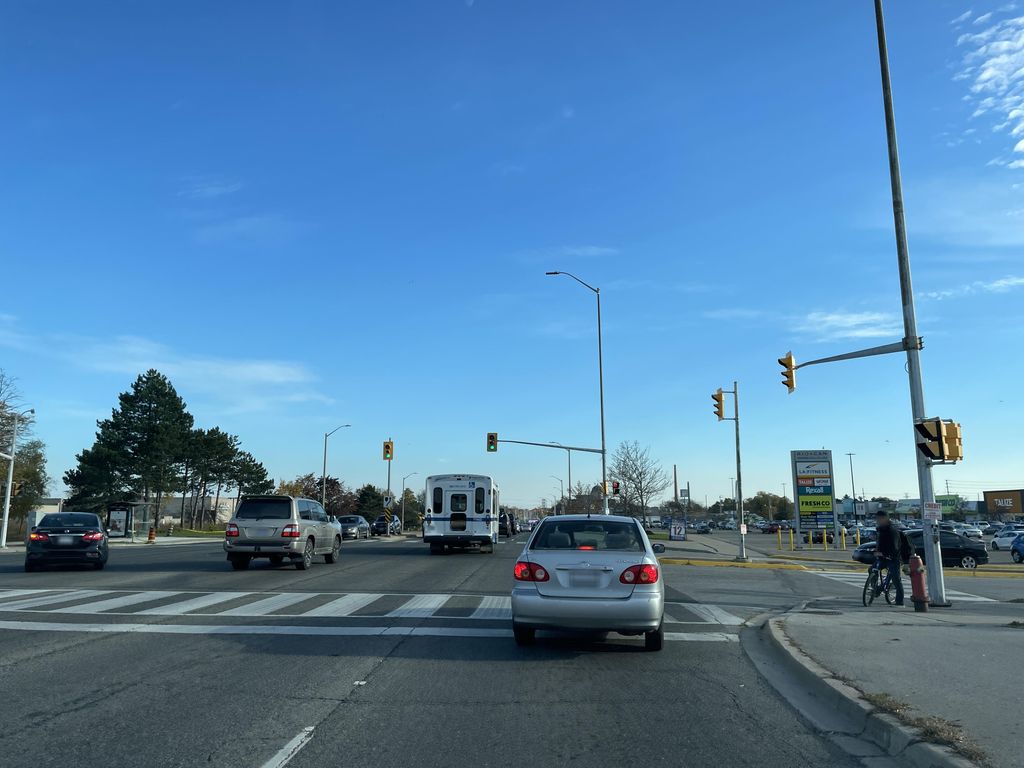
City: toronto